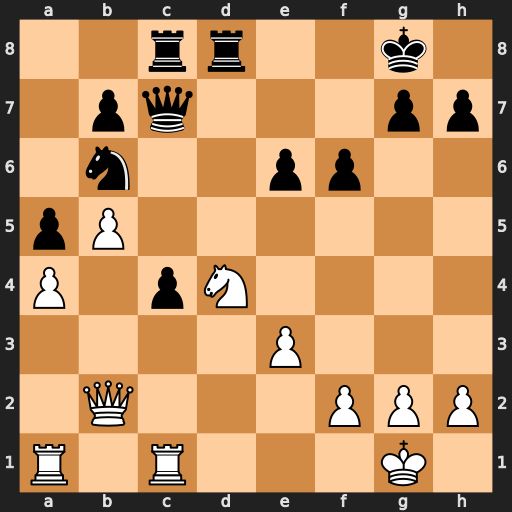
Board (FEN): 2rr2k1/1pq3pp/1n2pp2/pP6/P1pN4/4P3/1Q3PPP/R1R3K1
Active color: w
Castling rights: -
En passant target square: -
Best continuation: Nxe6 Qe5 Qxe5 fxe5 Nxd8